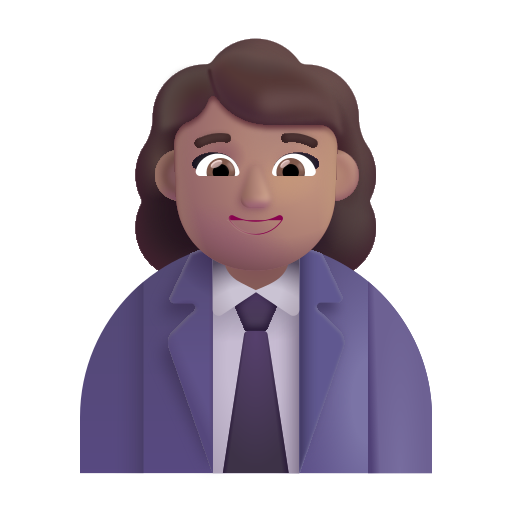
woman office worker color